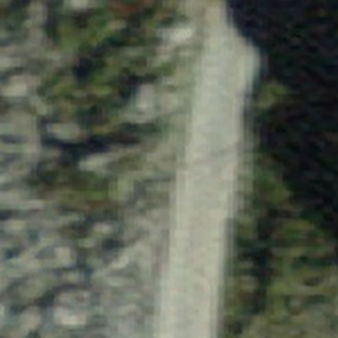
Label: other